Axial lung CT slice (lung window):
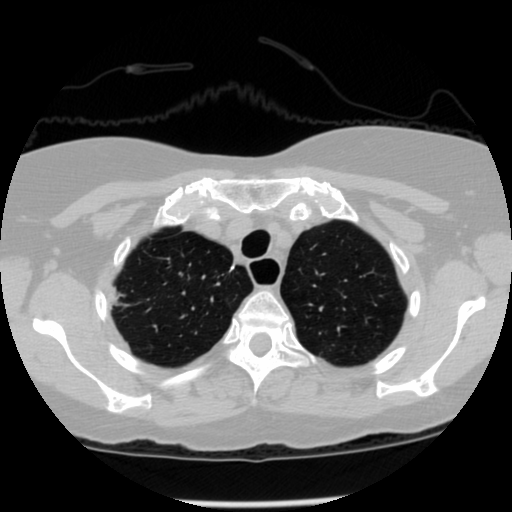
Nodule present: no